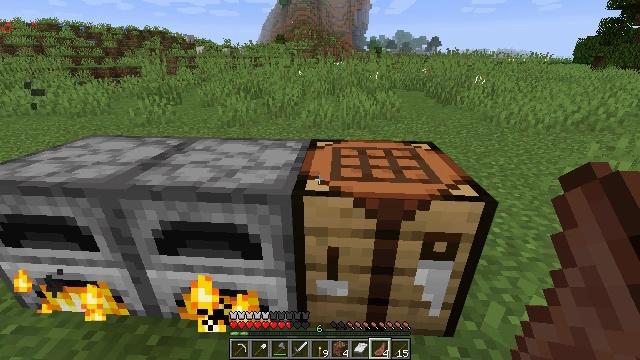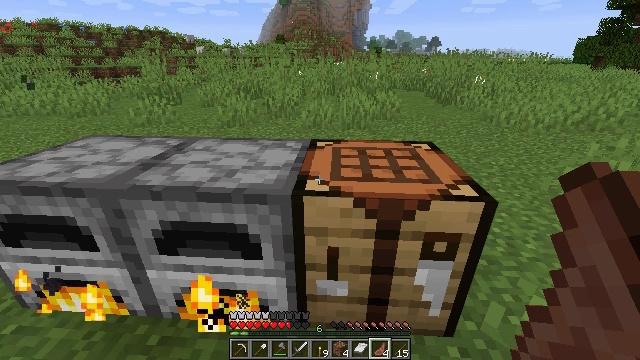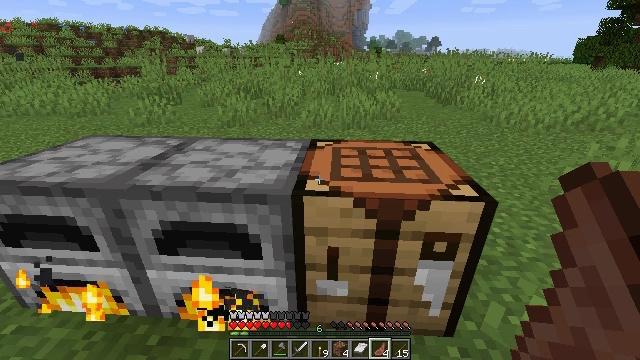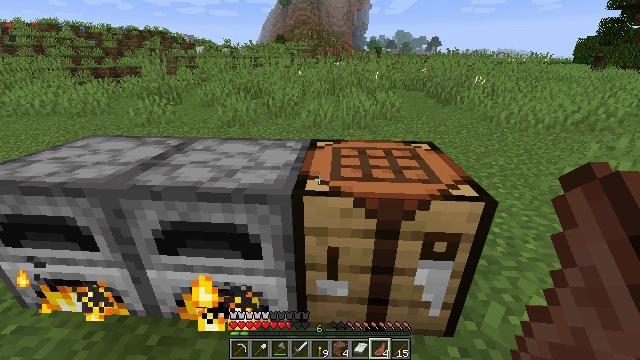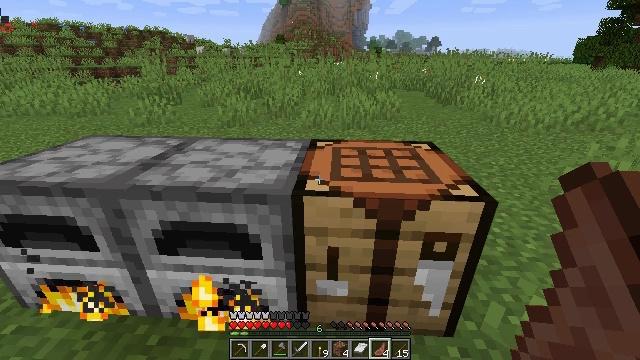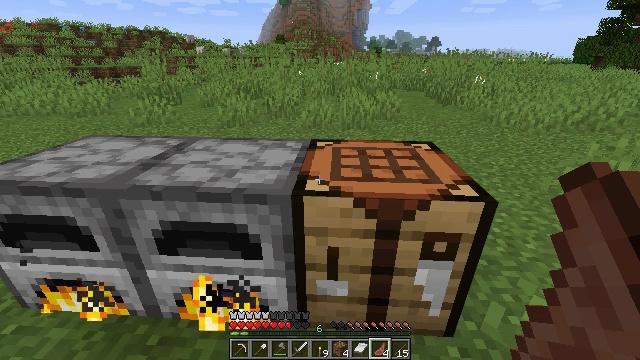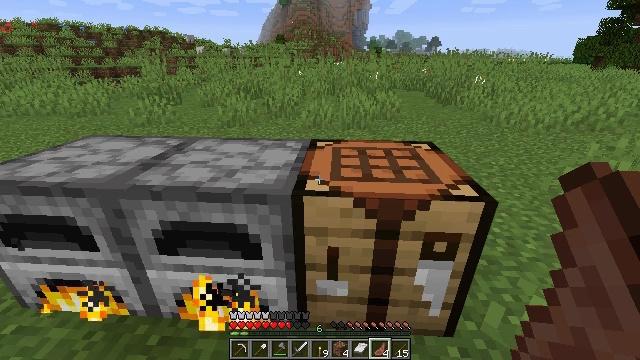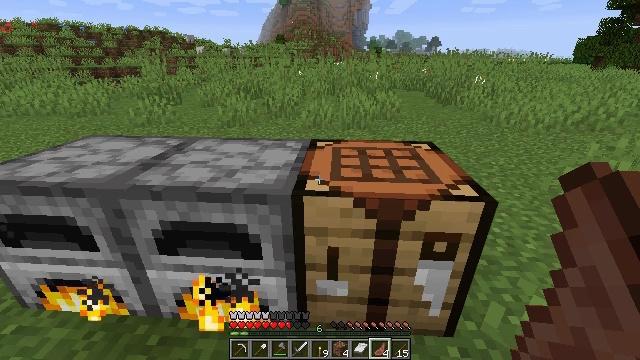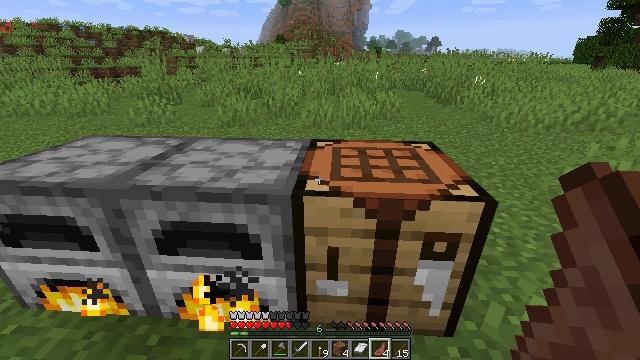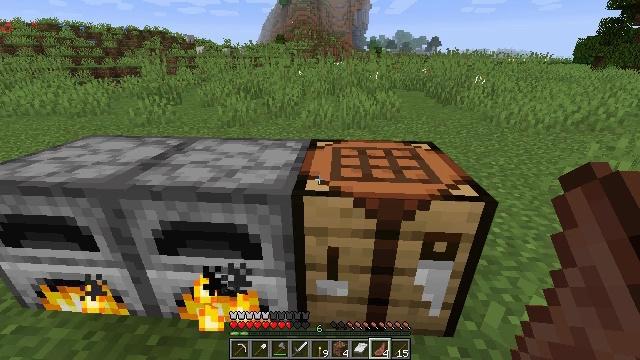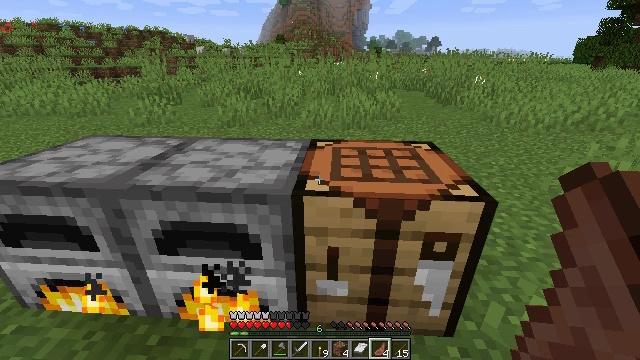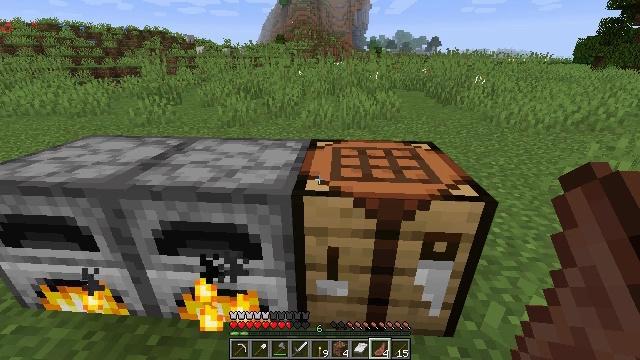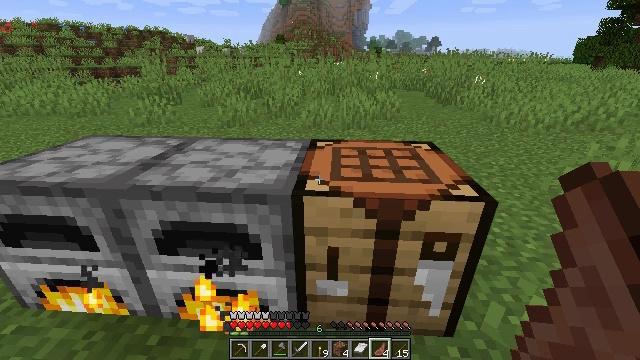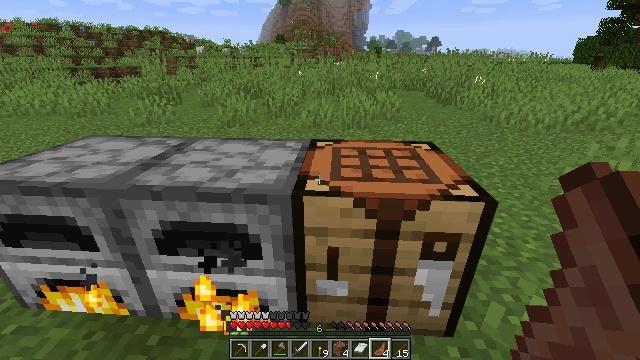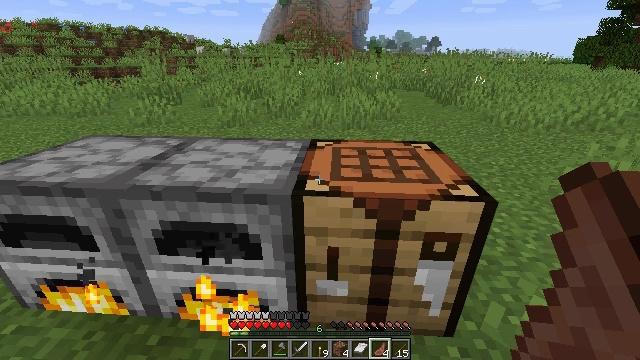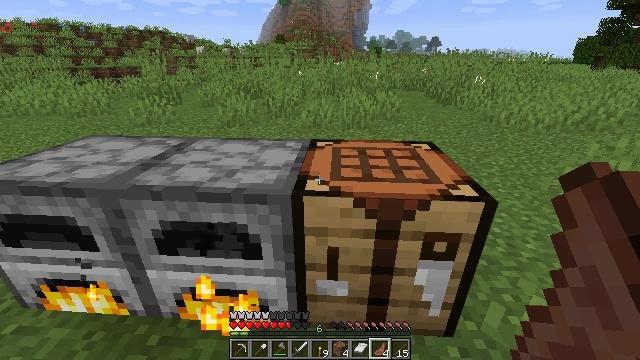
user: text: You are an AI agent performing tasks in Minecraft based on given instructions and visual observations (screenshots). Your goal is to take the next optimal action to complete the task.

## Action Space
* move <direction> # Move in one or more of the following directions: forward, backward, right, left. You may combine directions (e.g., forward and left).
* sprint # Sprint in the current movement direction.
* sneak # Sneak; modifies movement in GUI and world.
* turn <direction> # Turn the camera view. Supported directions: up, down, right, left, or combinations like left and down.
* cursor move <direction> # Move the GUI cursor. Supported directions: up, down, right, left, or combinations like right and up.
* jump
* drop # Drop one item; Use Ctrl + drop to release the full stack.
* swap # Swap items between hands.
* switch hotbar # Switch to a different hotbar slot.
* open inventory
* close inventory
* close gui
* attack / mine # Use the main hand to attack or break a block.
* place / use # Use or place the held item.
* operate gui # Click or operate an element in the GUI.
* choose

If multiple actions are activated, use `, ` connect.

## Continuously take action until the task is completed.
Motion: motion action
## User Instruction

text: Kill a zombie villager.
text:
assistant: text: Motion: no_op
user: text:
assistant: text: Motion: no_op
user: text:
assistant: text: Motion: no_op
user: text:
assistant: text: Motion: no_op
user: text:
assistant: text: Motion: no_op
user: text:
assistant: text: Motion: no_op
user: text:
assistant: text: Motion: no_op
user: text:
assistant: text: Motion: no_op
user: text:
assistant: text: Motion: no_op
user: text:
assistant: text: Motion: no_op
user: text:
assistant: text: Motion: no_op
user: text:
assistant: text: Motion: no_op
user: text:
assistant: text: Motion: no_op
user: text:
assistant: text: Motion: no_op
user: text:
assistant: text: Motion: no_op
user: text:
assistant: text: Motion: no_op
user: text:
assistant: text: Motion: no_op
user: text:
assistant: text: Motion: no_op
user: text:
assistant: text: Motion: no_op
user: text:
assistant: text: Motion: no_op
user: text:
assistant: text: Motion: no_op
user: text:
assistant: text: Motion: no_op
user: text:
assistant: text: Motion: no_op
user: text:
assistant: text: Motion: no_op
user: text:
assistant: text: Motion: no_op
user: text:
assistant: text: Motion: no_op
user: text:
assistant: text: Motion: no_op
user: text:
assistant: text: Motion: no_op
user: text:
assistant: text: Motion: no_op
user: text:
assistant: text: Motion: no_op